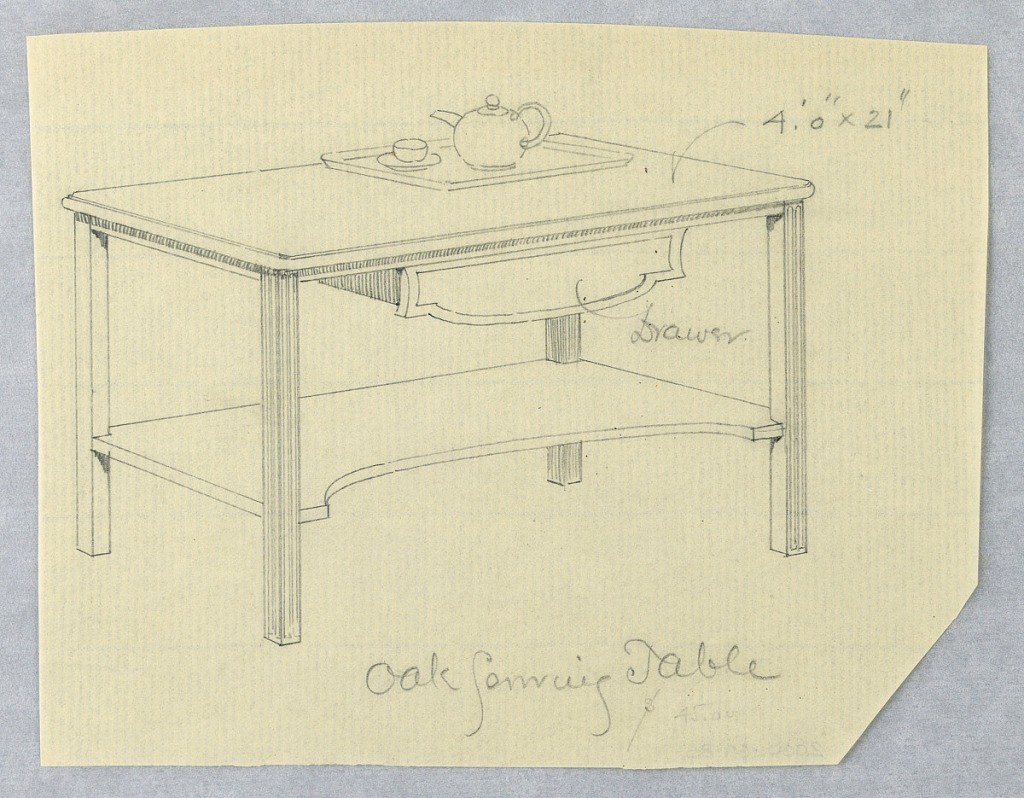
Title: Design for Oak Serving Table
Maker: A.N. Davenport Co.
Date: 1900–05
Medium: Graphite on thin cream paper
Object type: Drawing
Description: Rectangular body with molded edges and molded drawer attached beneath; raised on 4 reeded  straight rectangular legs; oblong lower shelf with demi-lune cut-out front center attaches mid-way up from floor level; on table top, tray with teapot and cup and saucer.